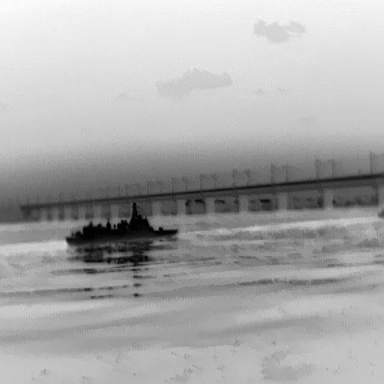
There is a warship in the infrared image.